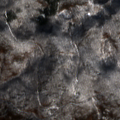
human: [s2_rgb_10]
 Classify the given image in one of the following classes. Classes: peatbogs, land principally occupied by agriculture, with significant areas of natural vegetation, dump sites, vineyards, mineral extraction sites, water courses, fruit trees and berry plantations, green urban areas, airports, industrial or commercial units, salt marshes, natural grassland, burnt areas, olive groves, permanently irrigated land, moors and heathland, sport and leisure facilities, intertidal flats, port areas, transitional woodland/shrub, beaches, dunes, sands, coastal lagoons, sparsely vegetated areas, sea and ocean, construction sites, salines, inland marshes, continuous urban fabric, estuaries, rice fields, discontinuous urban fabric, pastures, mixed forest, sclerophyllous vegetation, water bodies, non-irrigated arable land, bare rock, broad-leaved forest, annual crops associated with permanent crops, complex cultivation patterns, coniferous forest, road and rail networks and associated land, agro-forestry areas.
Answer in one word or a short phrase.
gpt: broad-leaved forest, transitional woodland/shrub